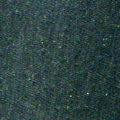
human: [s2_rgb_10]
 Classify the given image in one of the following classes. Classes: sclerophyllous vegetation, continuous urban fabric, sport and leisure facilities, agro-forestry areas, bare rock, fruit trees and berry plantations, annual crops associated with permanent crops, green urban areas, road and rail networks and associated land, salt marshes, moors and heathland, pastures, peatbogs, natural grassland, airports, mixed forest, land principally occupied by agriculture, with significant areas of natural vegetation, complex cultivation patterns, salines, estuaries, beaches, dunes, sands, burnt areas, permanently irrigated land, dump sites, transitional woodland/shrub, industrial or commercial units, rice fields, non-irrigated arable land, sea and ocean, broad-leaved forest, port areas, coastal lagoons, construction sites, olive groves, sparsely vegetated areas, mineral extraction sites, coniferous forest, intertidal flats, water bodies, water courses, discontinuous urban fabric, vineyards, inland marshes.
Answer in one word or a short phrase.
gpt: sea and ocean